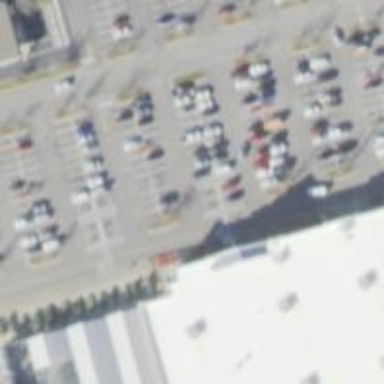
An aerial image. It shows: Parking space.